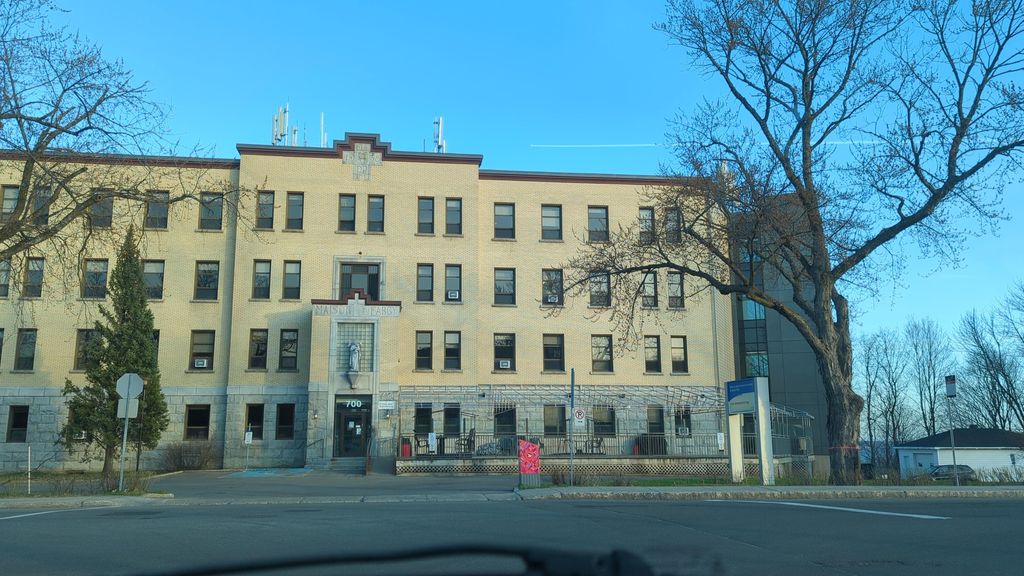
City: quebec_city